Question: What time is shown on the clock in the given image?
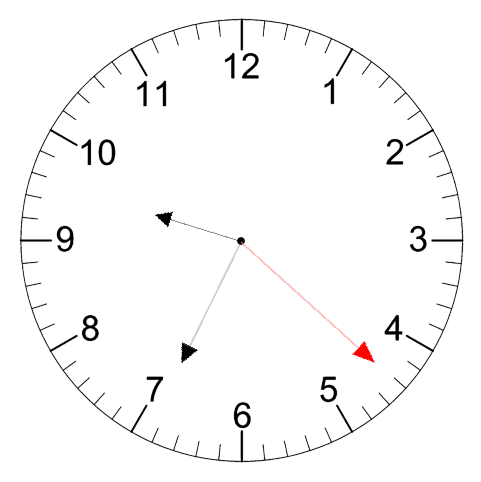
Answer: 09:34:22